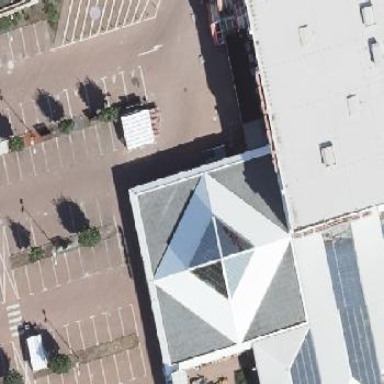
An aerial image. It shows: Part of the building is dedicated to retail space.